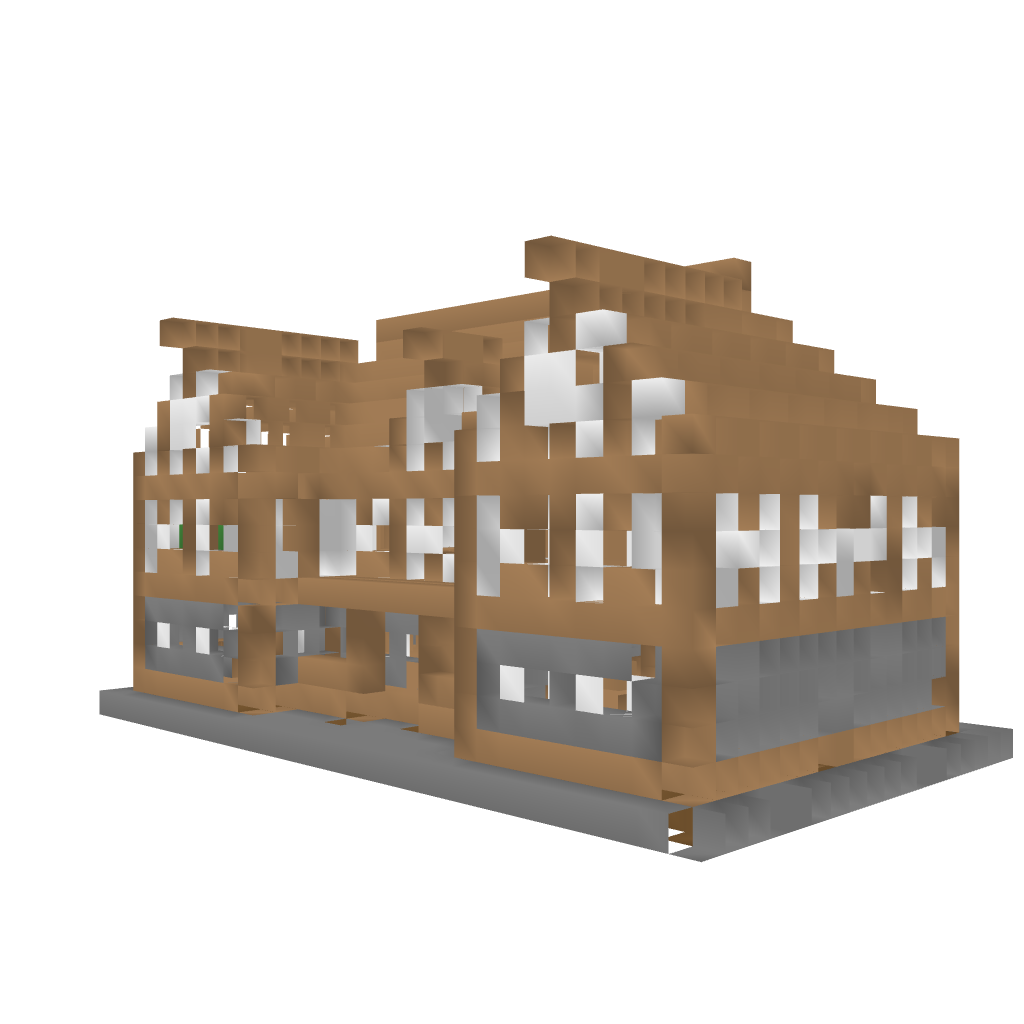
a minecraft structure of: German Tudor Style House good quality